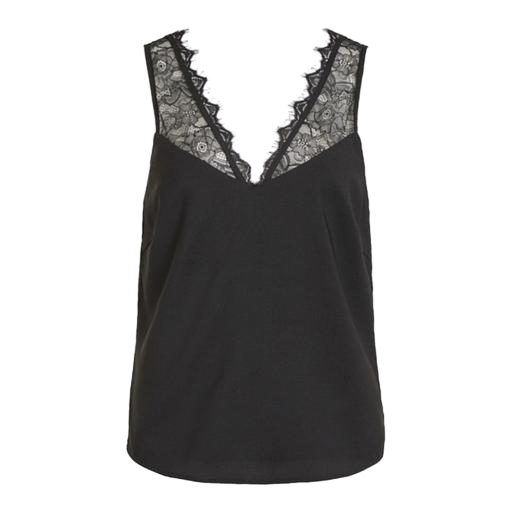
black dentelle lace-detail camisole, black curve cami rib lace, black lace-trim tank top, white background